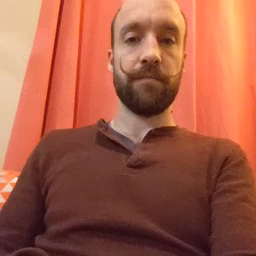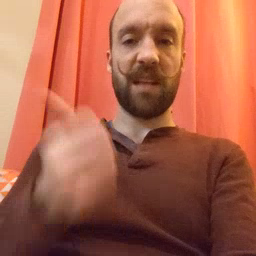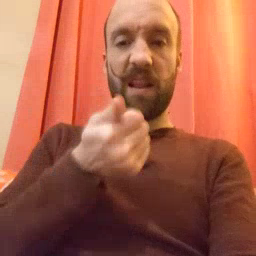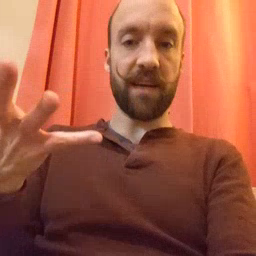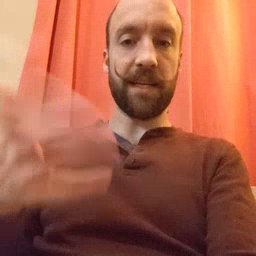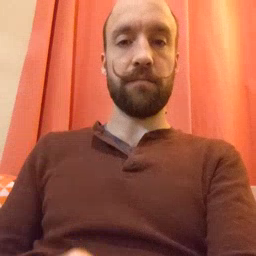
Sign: every